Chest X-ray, PA view. Patient: 40 years old, sex M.
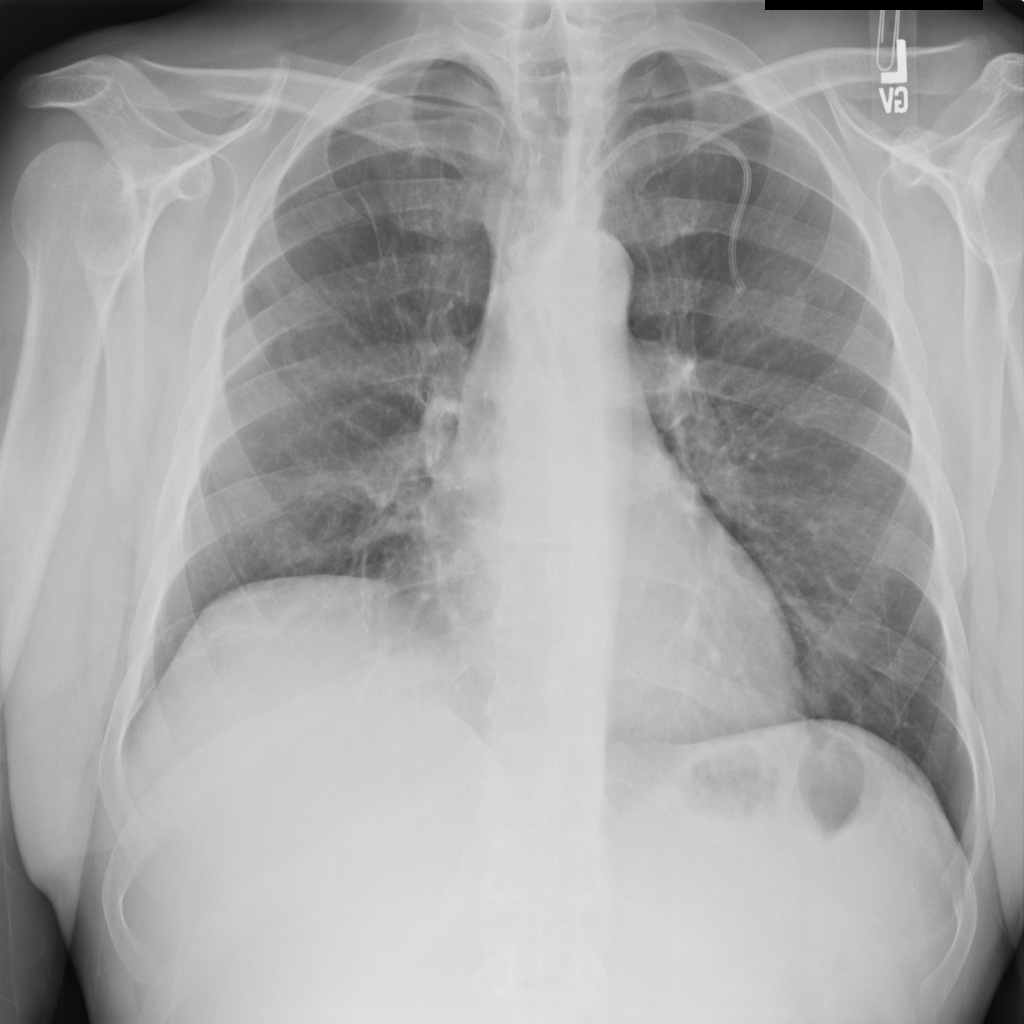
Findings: No Finding